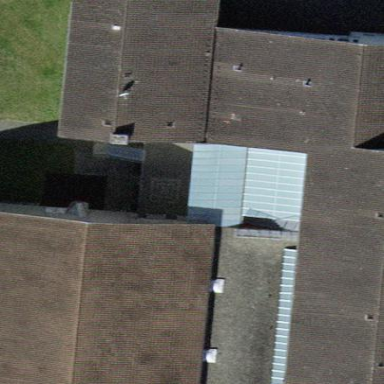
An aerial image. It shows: School building with gabled roof.